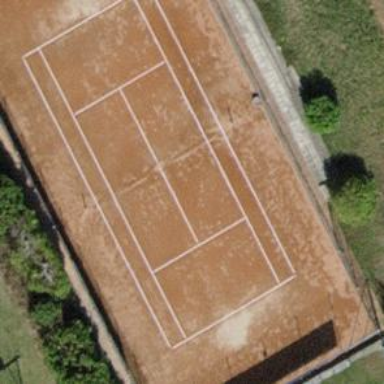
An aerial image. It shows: Sandy tennis court.